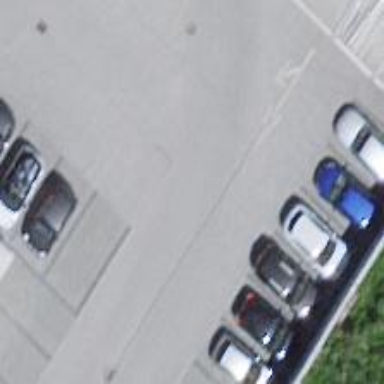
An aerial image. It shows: Parking aisle designated as service road.